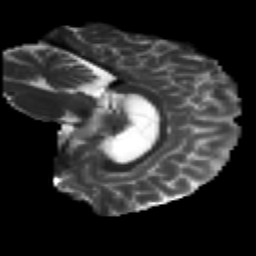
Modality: T2w
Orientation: sagittal
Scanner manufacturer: ge
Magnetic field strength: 3 T
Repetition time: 17 s
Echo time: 0.0864 s